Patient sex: M
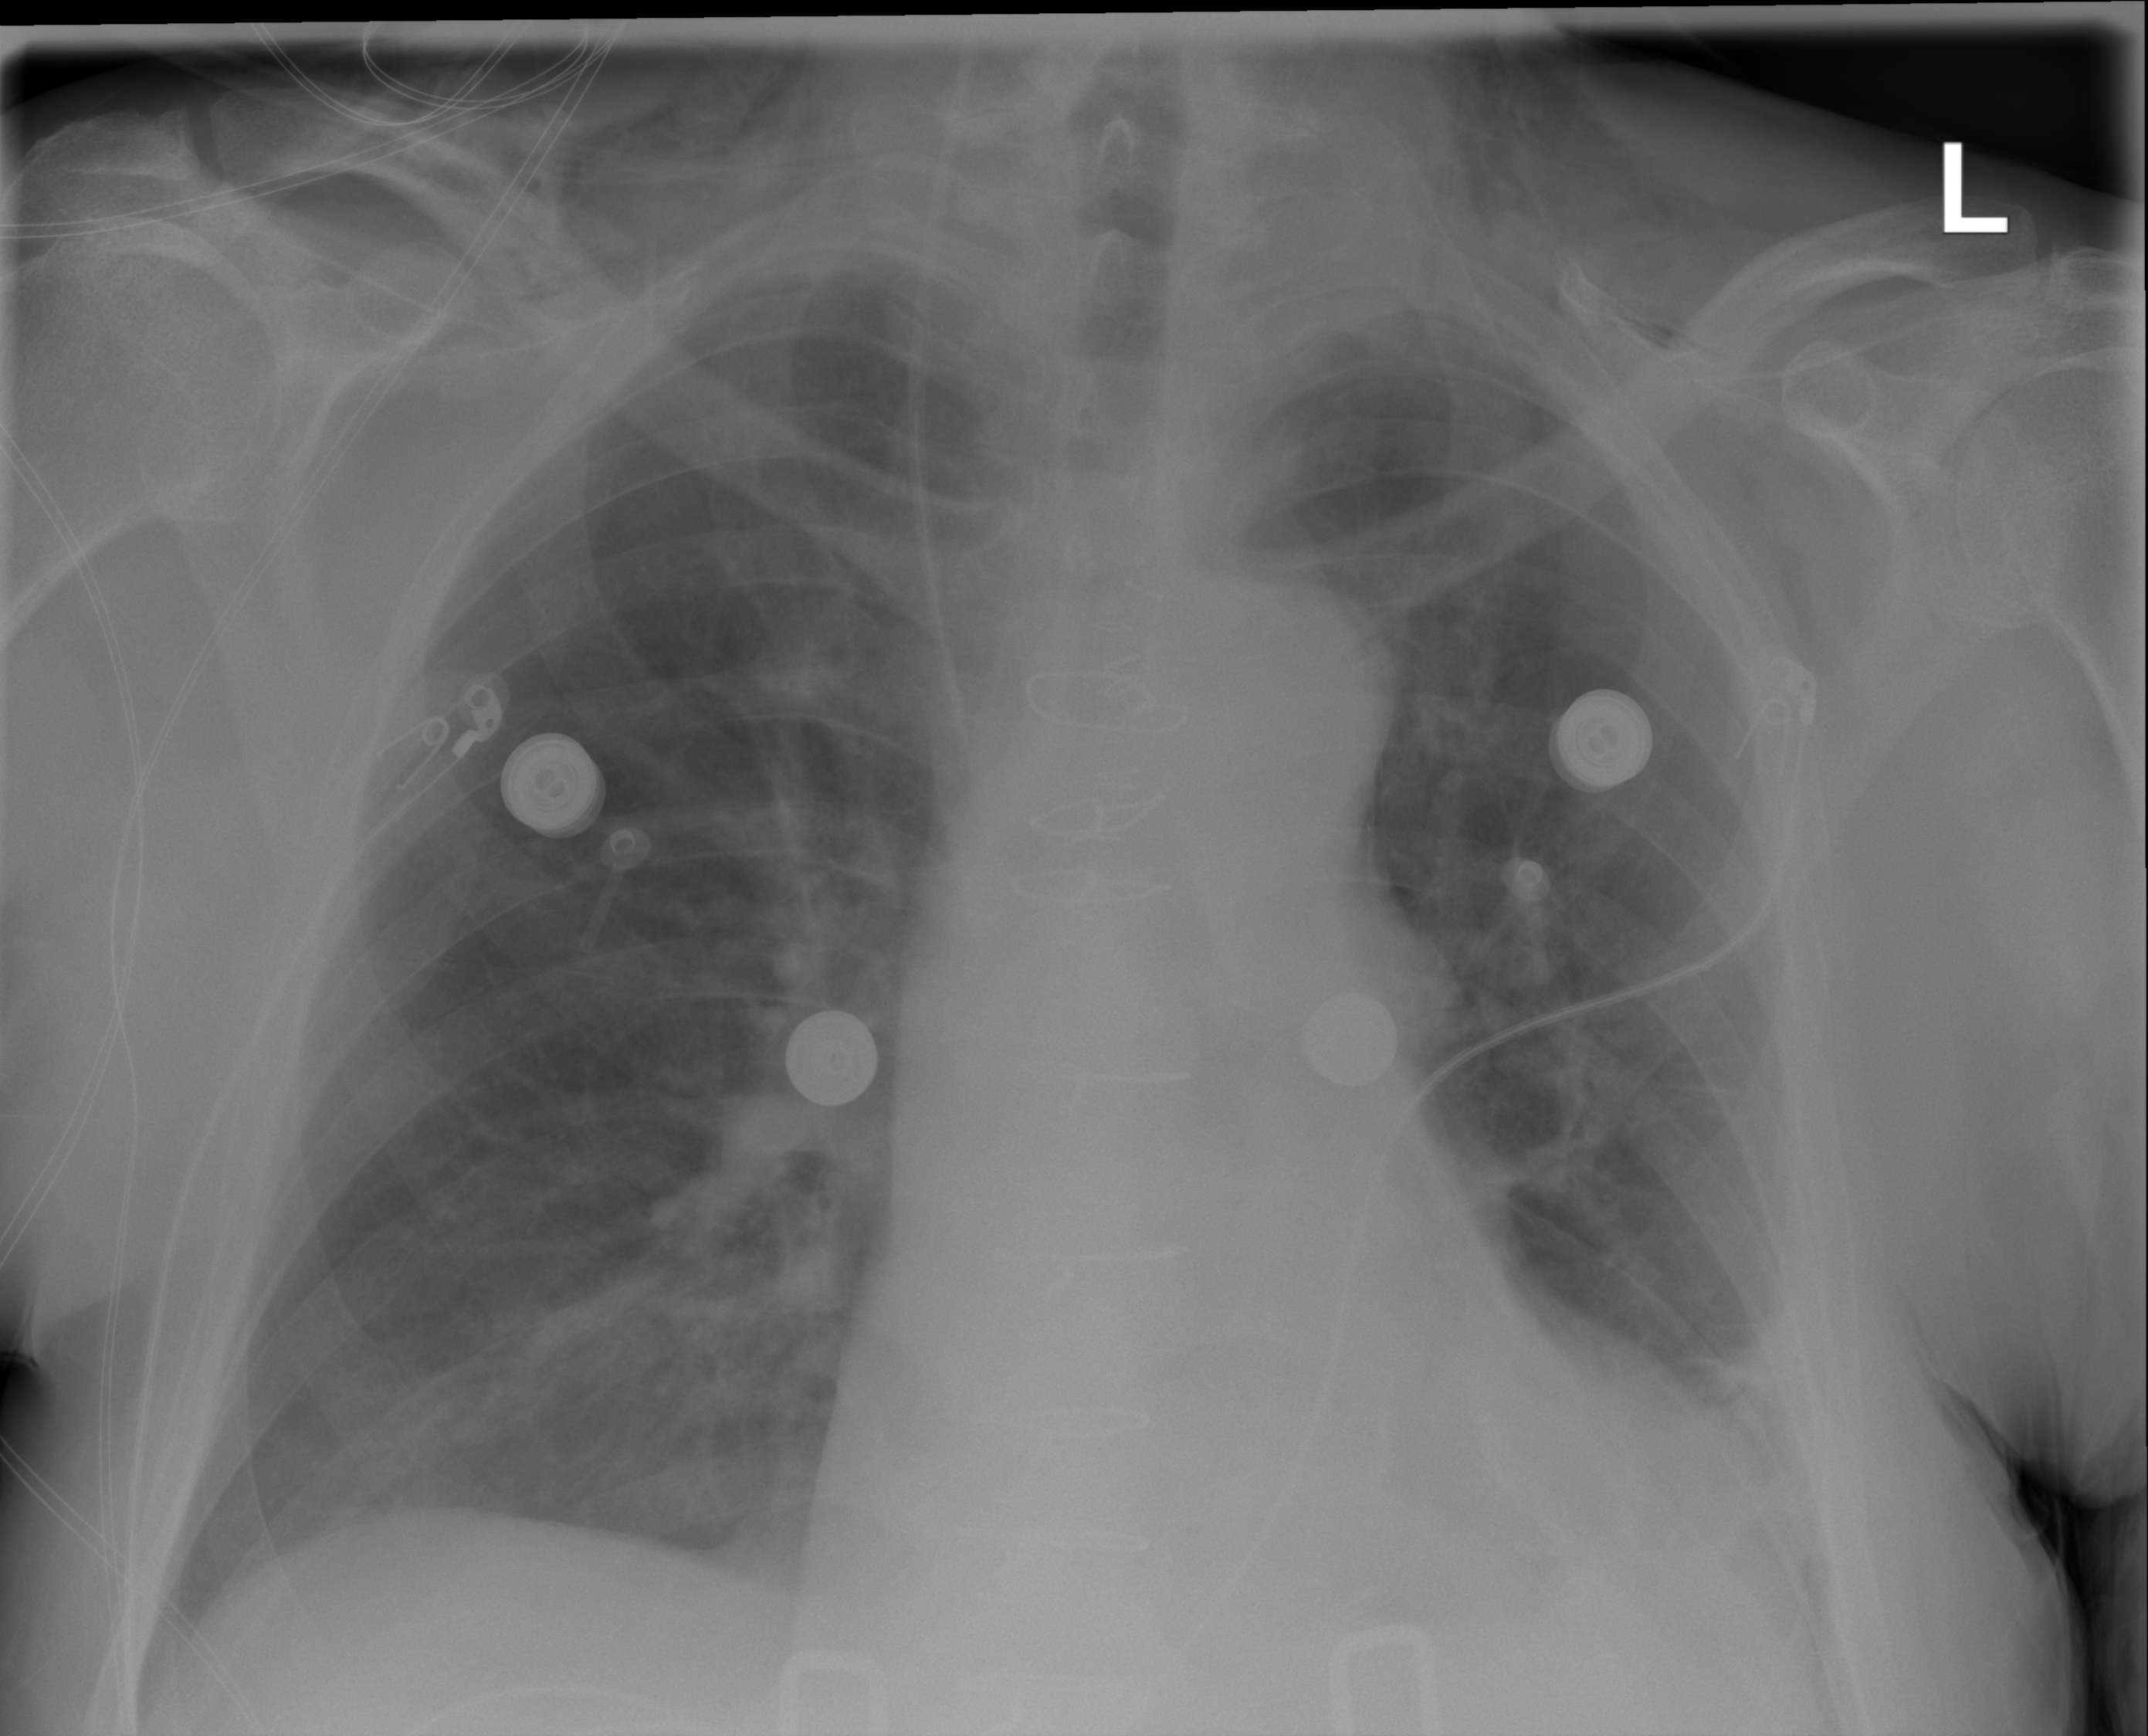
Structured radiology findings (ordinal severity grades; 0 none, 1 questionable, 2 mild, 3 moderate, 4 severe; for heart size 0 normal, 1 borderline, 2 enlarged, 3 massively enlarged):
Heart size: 2
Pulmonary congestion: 0
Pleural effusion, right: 0
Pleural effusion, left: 2
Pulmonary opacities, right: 1
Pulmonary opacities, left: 0
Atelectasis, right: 2
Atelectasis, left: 2